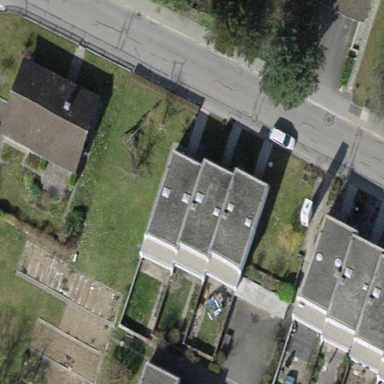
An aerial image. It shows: Terrace building.